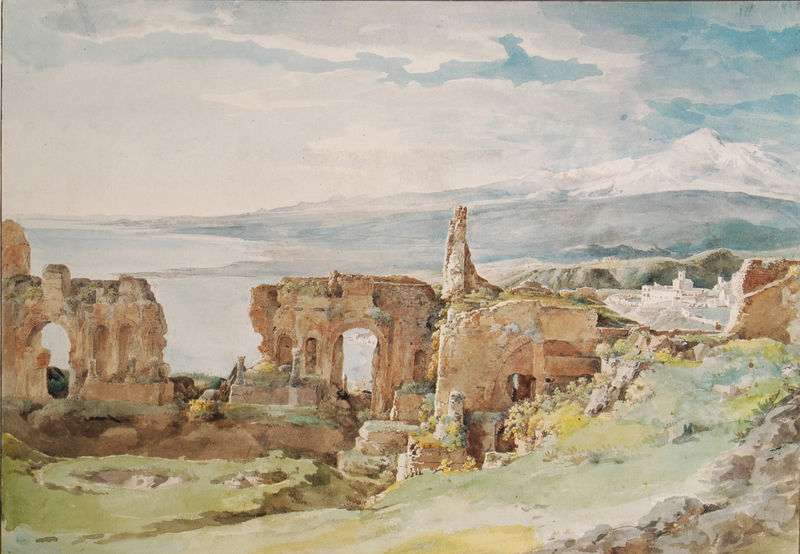
Titel: Das antike Theater von Taormina
Künstler: Johann Georg von Dillis
Standort: München
Institution: Staatliche Graphische Sammlung
Schlagwörter: berg, blau, felsen, gemälde, himmel, meer, wasser, weiß, wolken, aquarell, bäume, grün, landschaft, ocker, sand, see, stadt, ufer, blumen, braun, fenster, grau, hell, hintergrund, licht, pastell, schwarz, säulen, tür, ausblick, blüten, gebäude, gras, haus, schloss, schnee, weg, wiese, wolke, beige, alt, stein, steine, häuser, hügel, natur, strauch, busch, büsche, gebüsch, pfad, sonne, land, bühne, pflanzen, theater, anhöhe, turm, küste, strand, ansicht, bogen, italien, vedute, studie, berge, fels, gebirge, gipfel, gletscher, dorf, mauer, alm, rundbogen, durchgang, tor, bucht, bögen, ruine, antike, burg, durchblick, kloster, palast, torbogen, bergspitze, abbruch, moos, ruinen, rom, gemäuer, mauern, olymp, griechisch, rundbögen, griechenland, kulisse, tempel, botanik, verfallen, römisch, sizilien, bewuchs, nischen, burgruine, reiseskizze, zerfallen, kulissen, grichenland, pflazen, mauerreste, horiziont, taormina, uhj, klosterruine, horziont, #, j, hg, otr, torbgn o, .i,l ko7u, älhik-opl, #h', +h+kjhü9u#, uj#+, trth, hnb, hm-, tuik, bregwiese, steinpl